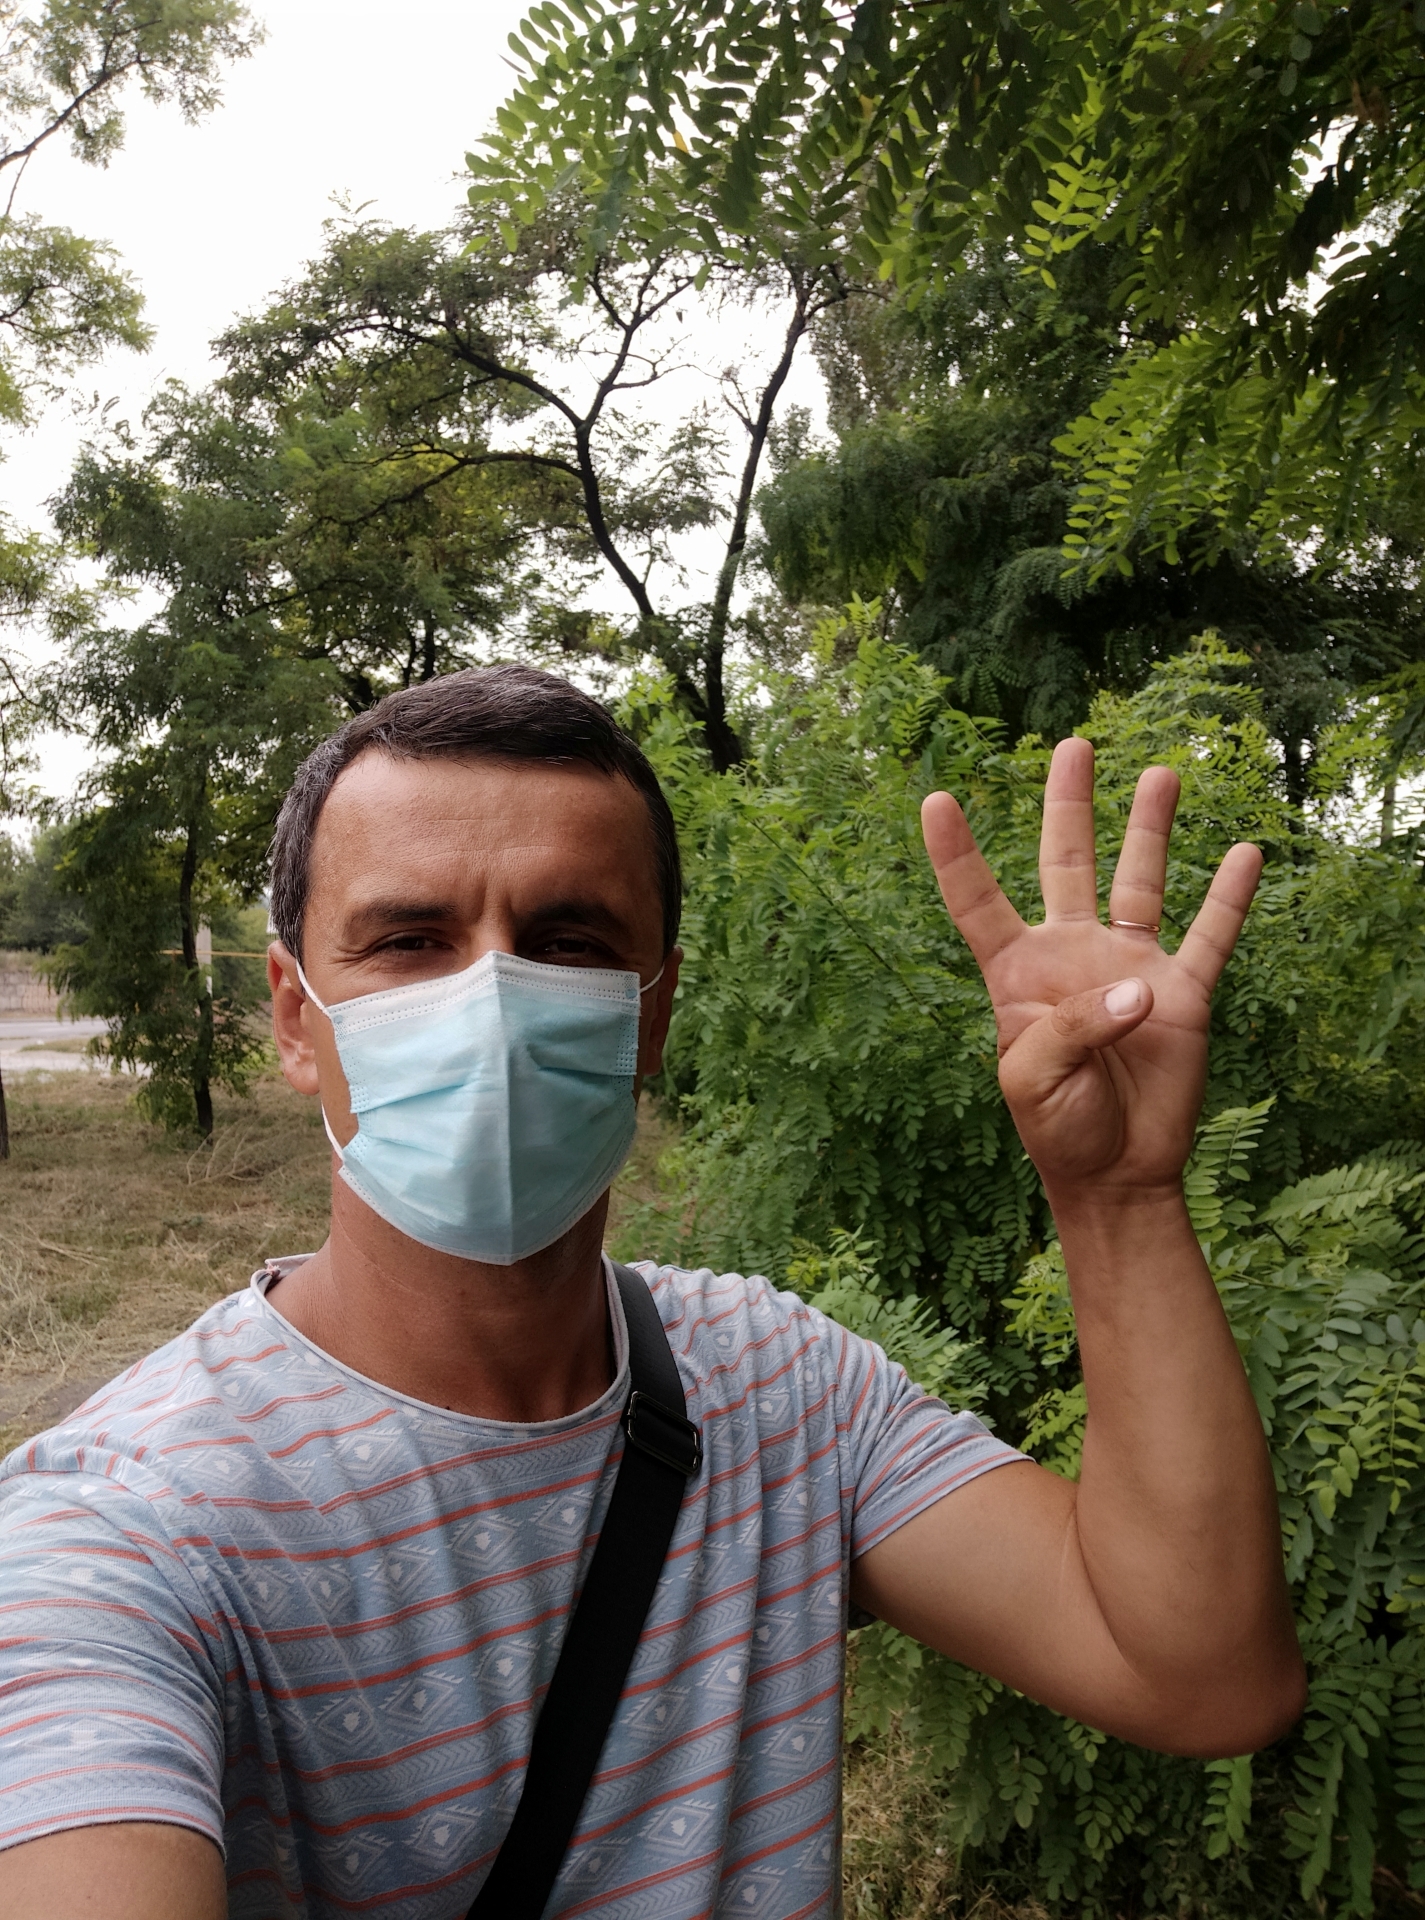
Label: clear